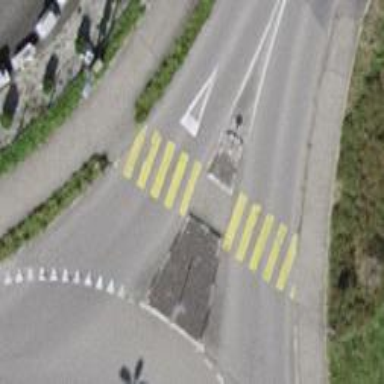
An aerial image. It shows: Uncontrolled zebra crossing on the road.